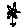
Label: flower